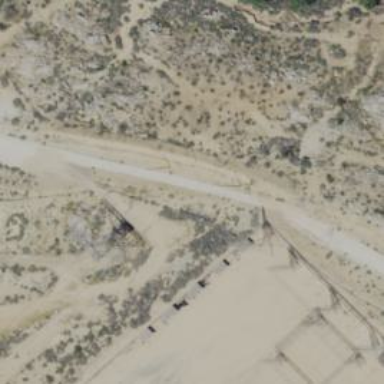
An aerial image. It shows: Abandoned railway.